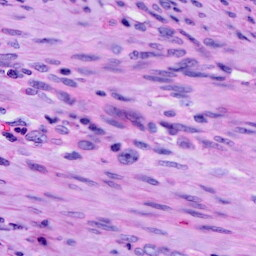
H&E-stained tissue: Cervix